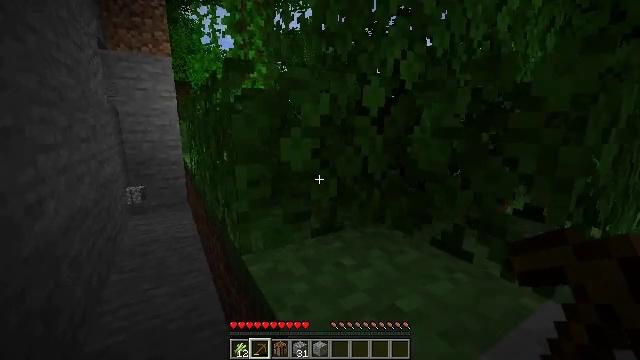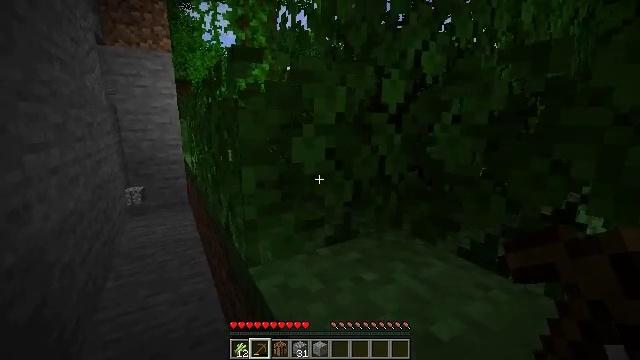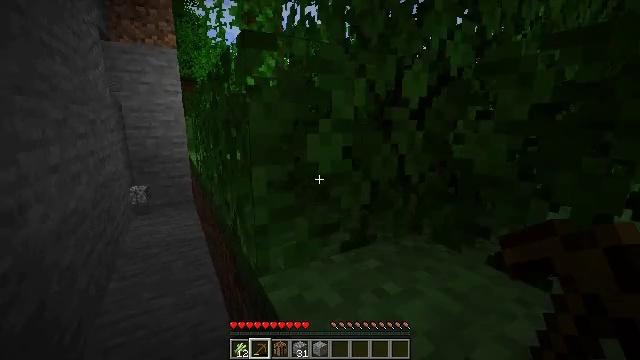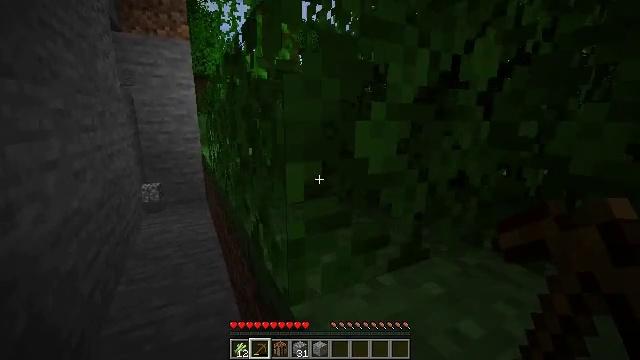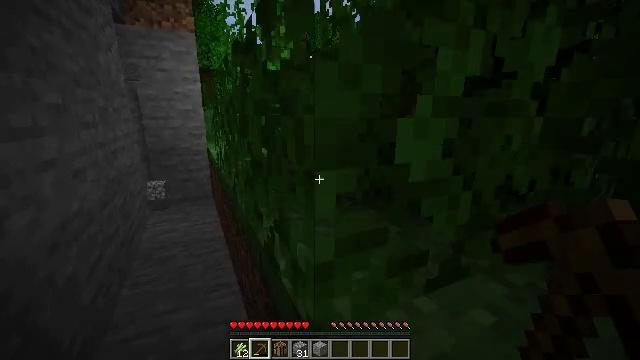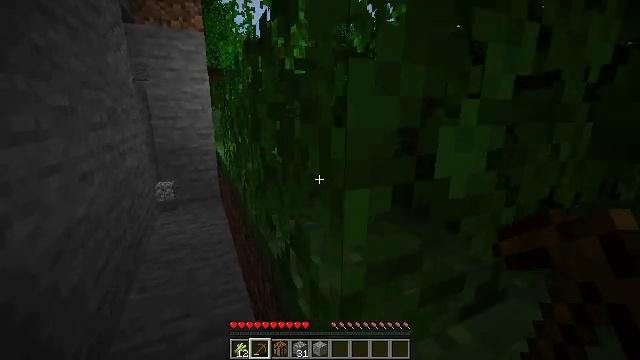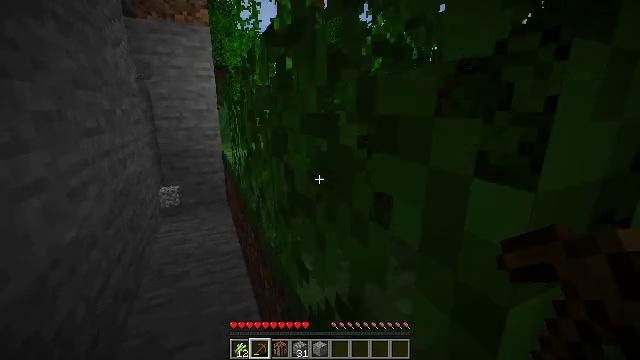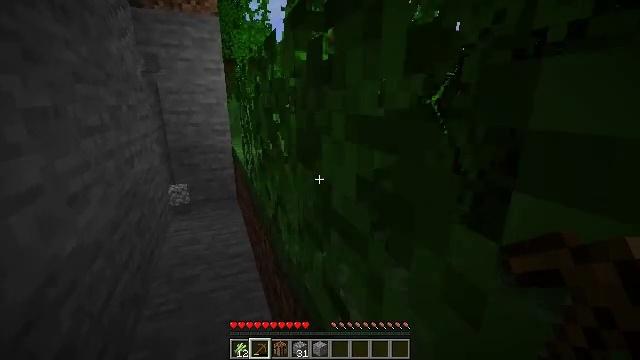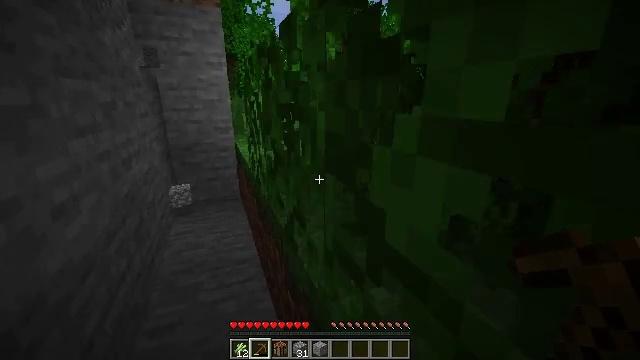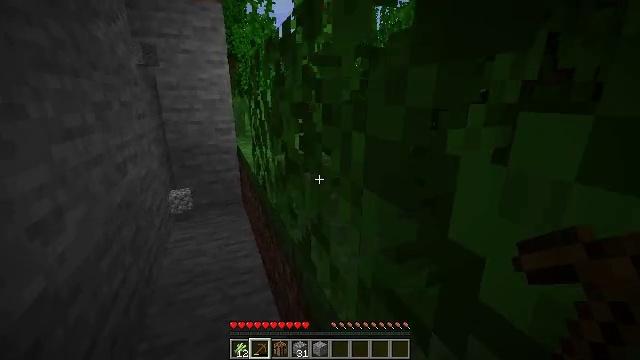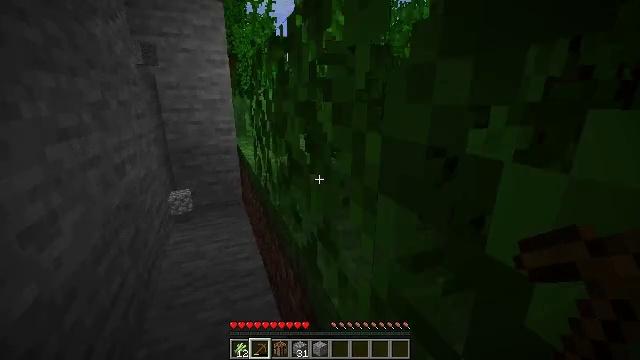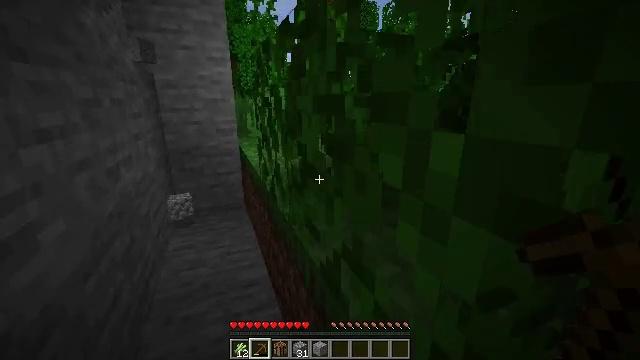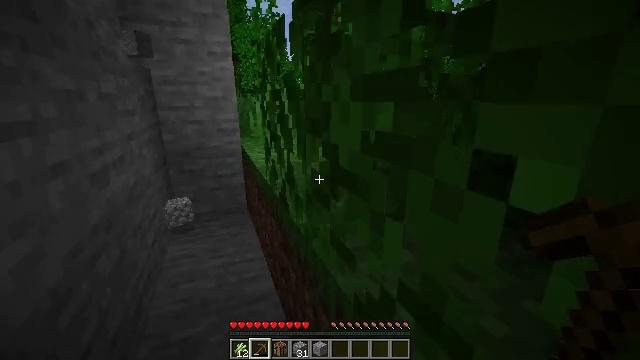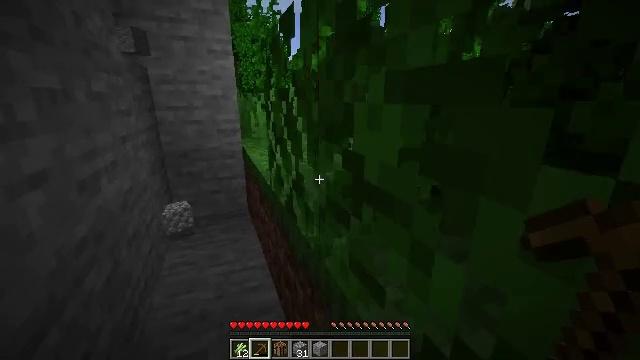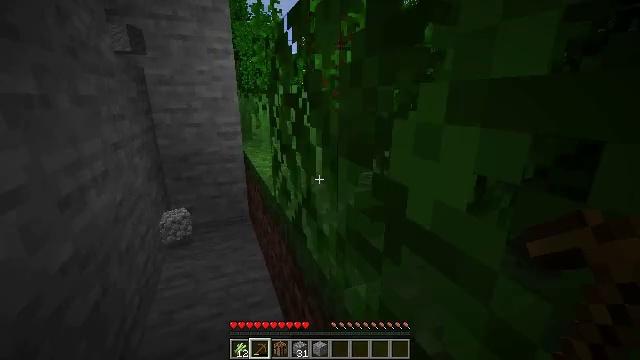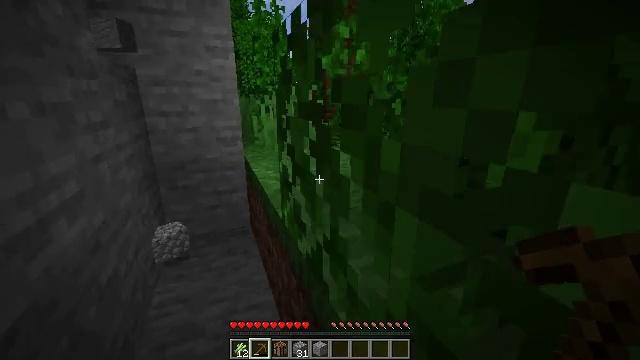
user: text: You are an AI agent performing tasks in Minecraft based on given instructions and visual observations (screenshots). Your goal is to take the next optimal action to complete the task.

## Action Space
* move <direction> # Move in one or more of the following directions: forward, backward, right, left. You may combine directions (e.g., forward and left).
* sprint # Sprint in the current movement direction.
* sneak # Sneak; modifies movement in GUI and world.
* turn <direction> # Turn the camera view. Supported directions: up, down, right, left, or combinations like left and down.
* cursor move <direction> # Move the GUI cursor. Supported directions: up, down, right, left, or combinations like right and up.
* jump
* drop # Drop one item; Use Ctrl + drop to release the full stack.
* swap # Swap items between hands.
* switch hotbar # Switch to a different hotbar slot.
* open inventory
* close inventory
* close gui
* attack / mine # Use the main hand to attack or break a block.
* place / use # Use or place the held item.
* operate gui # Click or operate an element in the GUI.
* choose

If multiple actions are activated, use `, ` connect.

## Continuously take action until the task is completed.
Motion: motion action
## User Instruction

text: Break the jungle leaves with your hand or shears.
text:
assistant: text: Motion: move forward
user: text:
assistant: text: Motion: move forward
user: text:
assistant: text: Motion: move forward, turn left
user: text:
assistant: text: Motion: move forward, turn left
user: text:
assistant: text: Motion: move forward, turn left
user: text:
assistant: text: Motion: move forward
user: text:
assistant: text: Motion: move forward, turn left and down
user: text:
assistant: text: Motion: move forward
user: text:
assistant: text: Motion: move forward
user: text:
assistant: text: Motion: move forward
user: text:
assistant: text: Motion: move forward
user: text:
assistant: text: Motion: move forward
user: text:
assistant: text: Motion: move forward
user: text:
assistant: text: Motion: move forward
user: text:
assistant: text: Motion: move forward
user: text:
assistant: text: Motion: move forward
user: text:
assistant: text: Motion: move forward
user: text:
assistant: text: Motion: move forward
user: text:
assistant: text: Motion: move forward
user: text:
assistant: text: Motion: move forward
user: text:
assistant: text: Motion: move forward
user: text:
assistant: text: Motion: move forward
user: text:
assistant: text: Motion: move forward, turn left
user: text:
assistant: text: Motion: move forward
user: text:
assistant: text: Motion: move forward
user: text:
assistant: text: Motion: move forward
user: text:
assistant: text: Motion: move forward
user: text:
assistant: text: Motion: no_op
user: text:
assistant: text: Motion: no_op
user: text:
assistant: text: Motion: no_op